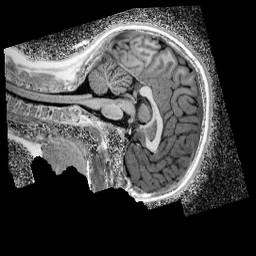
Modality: UNIT1_denoised
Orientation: sagittal
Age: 13
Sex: female
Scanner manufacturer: siemens
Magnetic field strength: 3 T
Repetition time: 4 s
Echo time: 0.00299 s